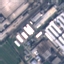
Land use / land cover: Industrial